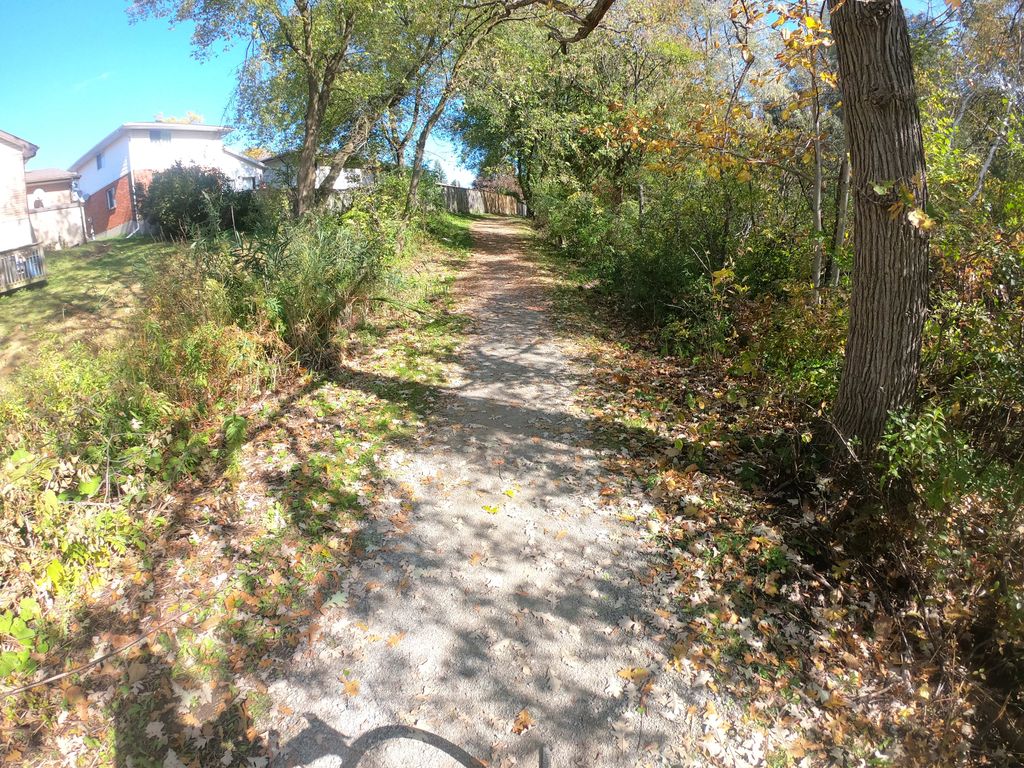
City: kitchener-waterloo